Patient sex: M
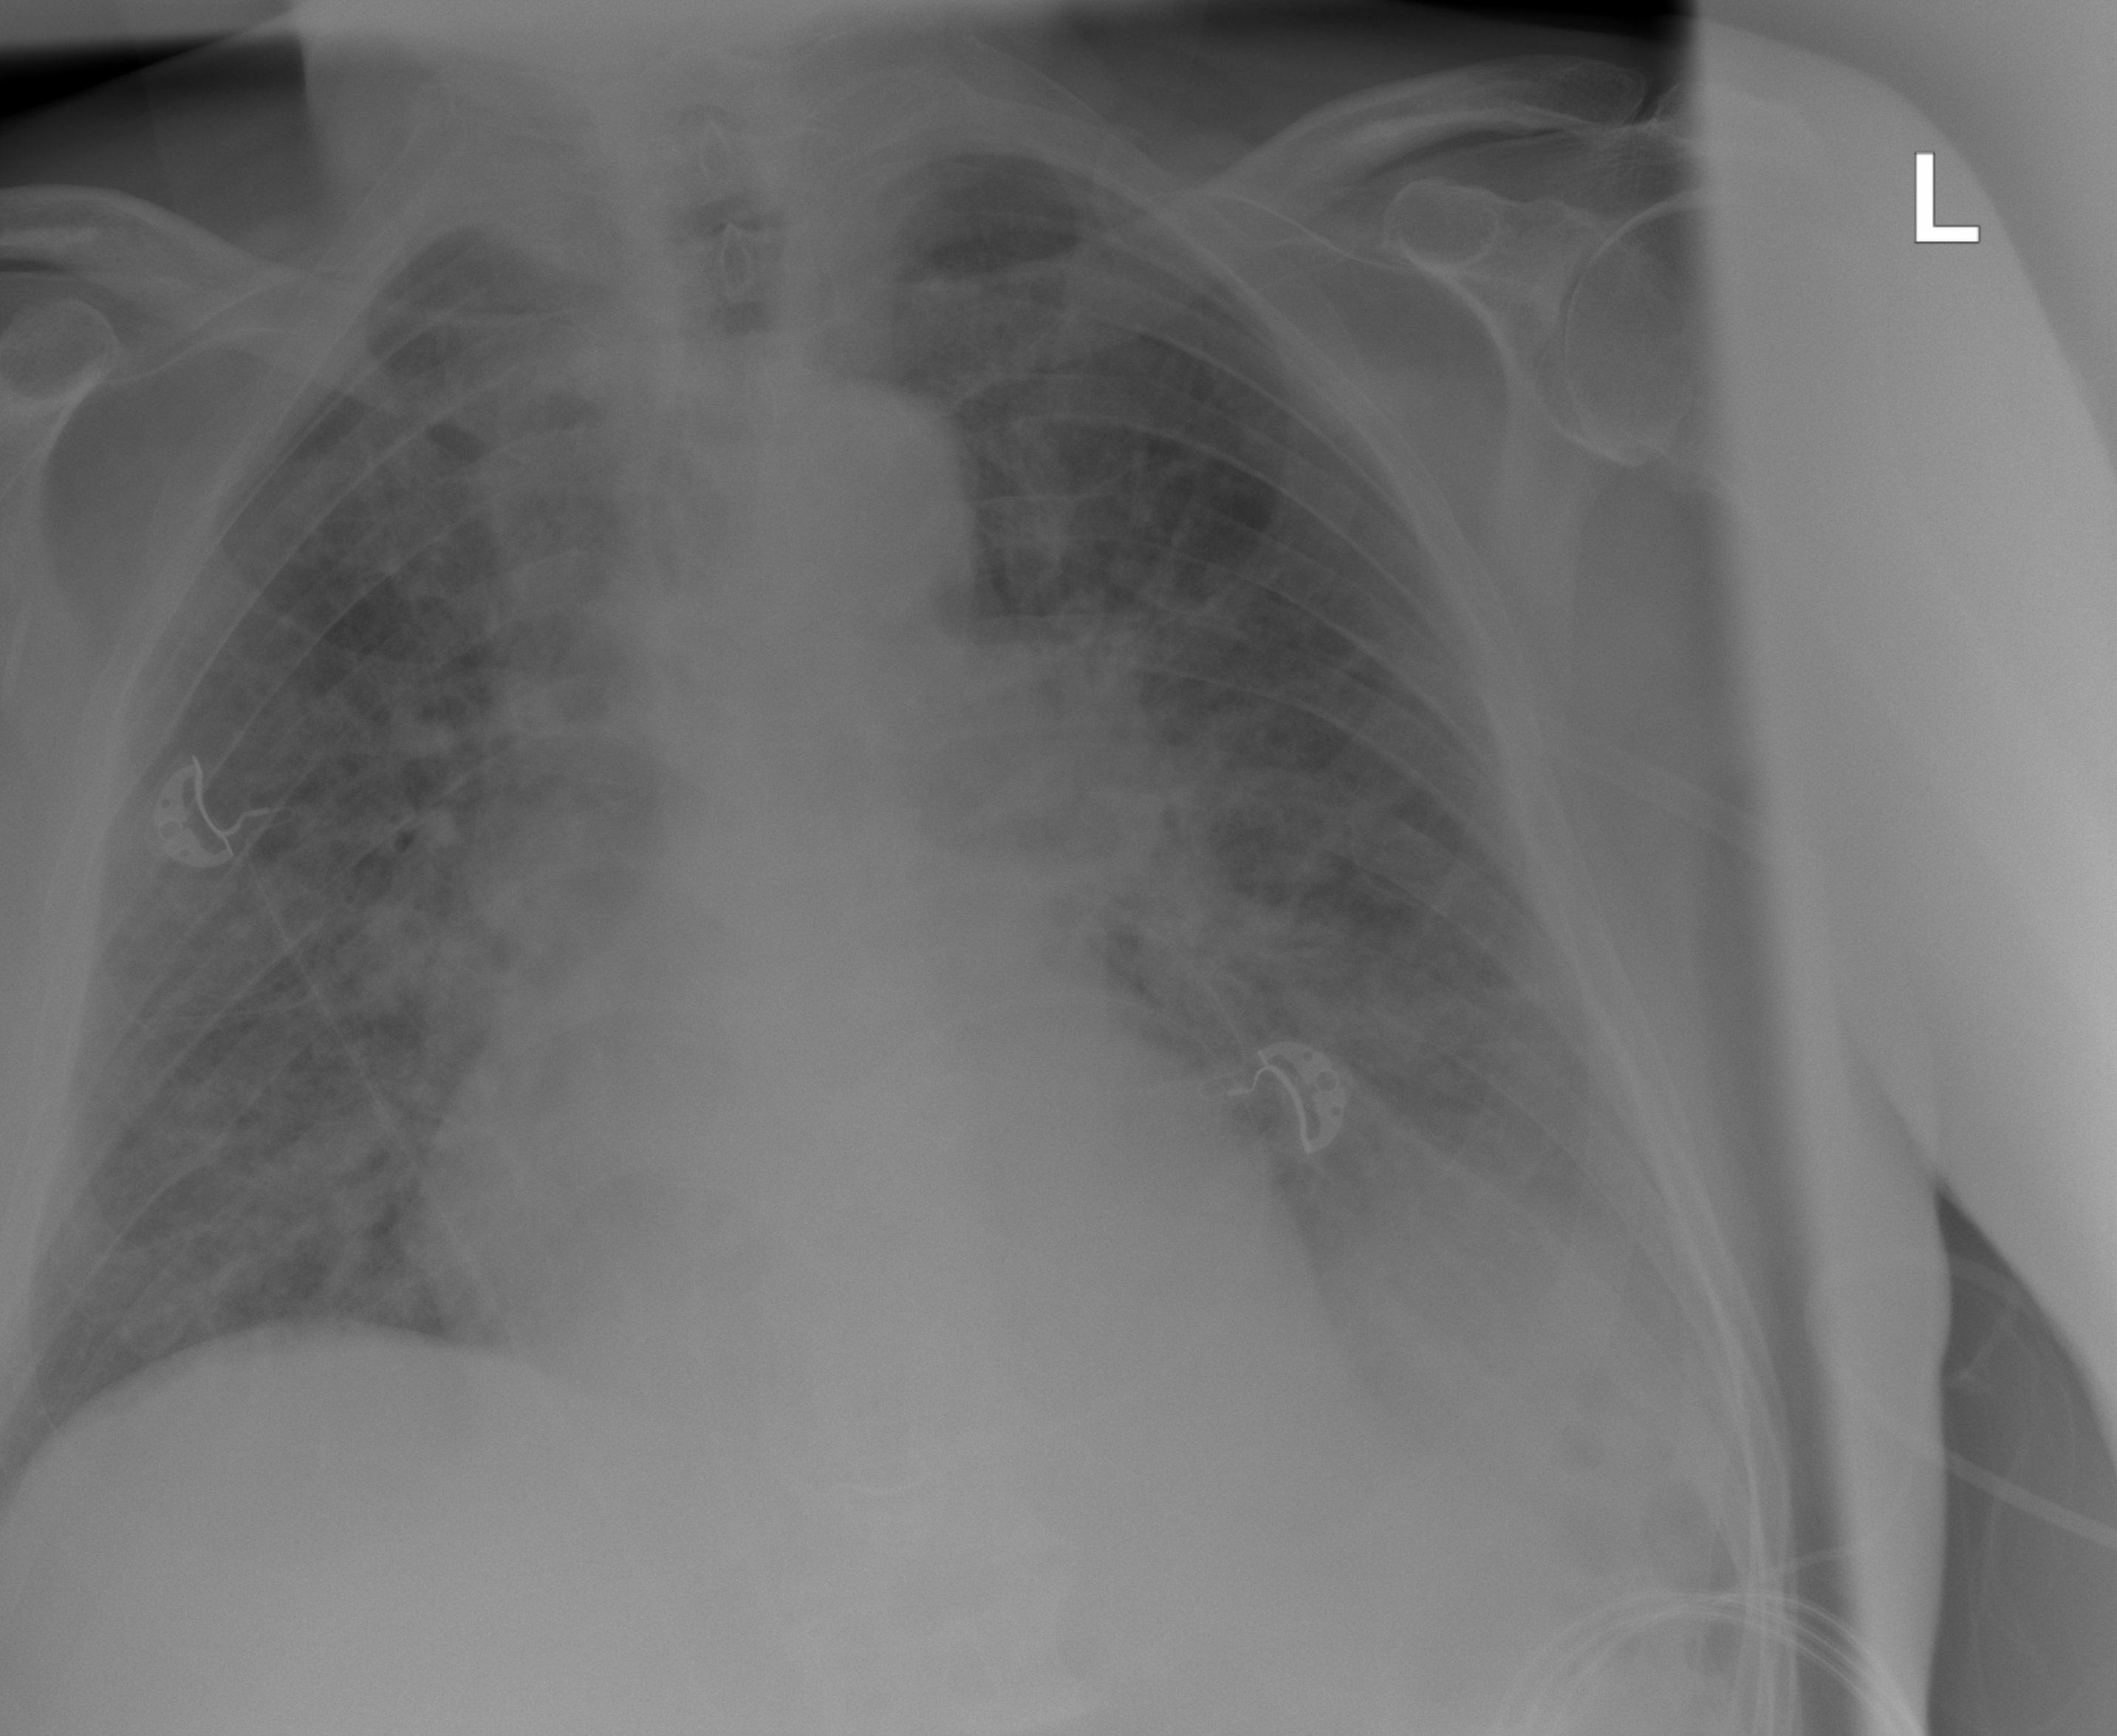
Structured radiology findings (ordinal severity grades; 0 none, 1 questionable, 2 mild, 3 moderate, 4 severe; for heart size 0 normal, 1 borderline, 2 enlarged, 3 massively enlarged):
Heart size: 2
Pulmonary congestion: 3
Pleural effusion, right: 0
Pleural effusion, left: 2
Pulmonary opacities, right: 2
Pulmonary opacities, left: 2
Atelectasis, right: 0
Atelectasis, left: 2